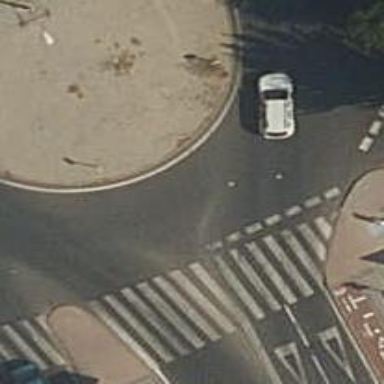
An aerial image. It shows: Tertiary road leading to roundabout.